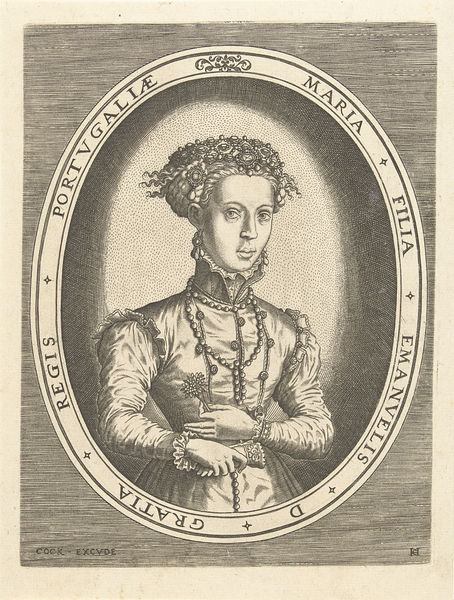
Titel: Portret van prinses Maria van Portugal
Künstler: Hans (I) Collaert
Standort: Amsterdam
Institution: Rijksmuseum
Schlagwörter: fancy, hands, dress, face, female, hair, lace, lady, nose, old, portrait, woman, mirror, hand, wood, flower, glove, man, ear, head, eyes, noble, spain, spanish, black and white, chin, mouth, illustration, monochrome, necklace, eye, coin, finger, fingers, lips, pearls, cheek, maria, forehead, round, text, jewelry, ugly, queen, portret, brows, jewels, necklet, portugal, necklece, filia, monohcrome, gratia, prinz emanuel